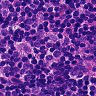
Metastatic tissue present: no